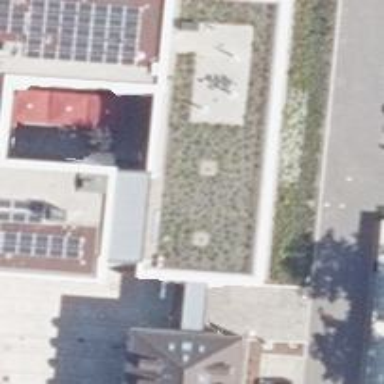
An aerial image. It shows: Building with flat grey roof and white walls.